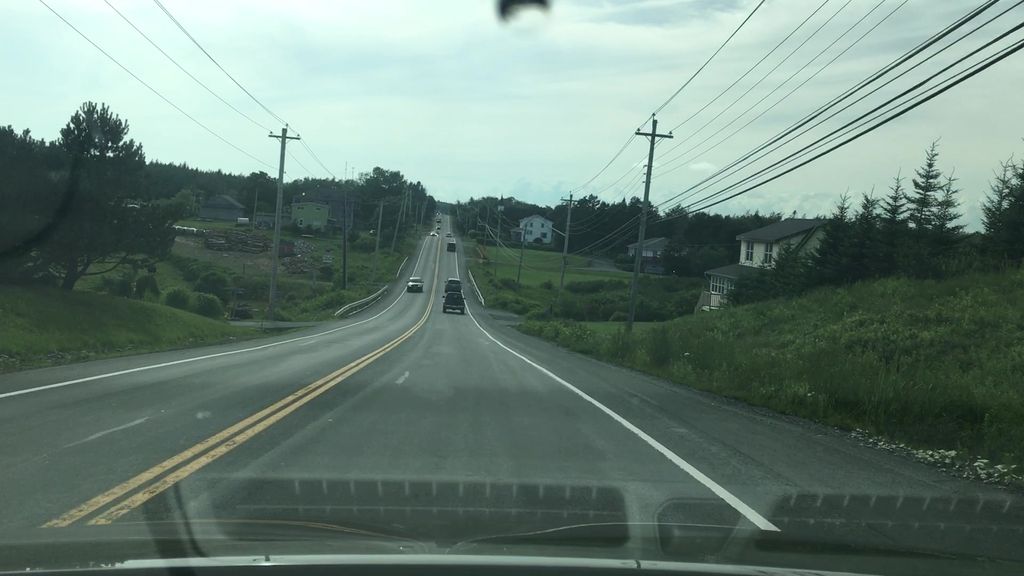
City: halifax